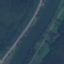
Land use / land cover class: River